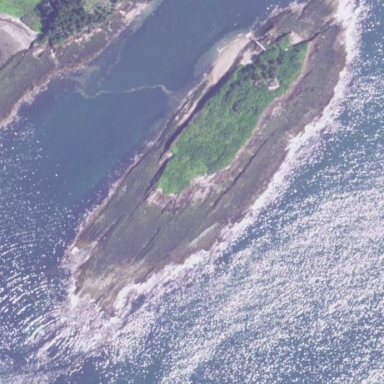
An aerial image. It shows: Island with natural coastline.